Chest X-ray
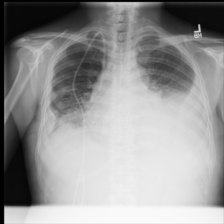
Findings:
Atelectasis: negative
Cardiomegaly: negative
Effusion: positive
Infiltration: positive
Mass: negative
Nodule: negative
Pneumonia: negative
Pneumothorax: negative
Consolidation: positive
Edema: negative
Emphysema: negative
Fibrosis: negative
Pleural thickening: negative
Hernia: negative